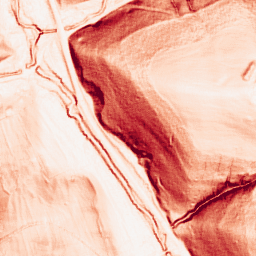
Category: morphological
Decomposition family: morphological_gradient
Decomposition parameters: size: 3
shape: square
Upsampling method: quadratic
Upsampling parameters: scale: 8
Upsampling scale: 8